Question: Ive set up a new site with WHM but havent got the DNS set up yet. I want to be able to access the site via a browser so I can set up a CMS. Usually, I can just do this by entering the IP address into the browser, but this time I just get a page saying that Apache is working on the server.
Does anyone know a way round this?
Thanks!

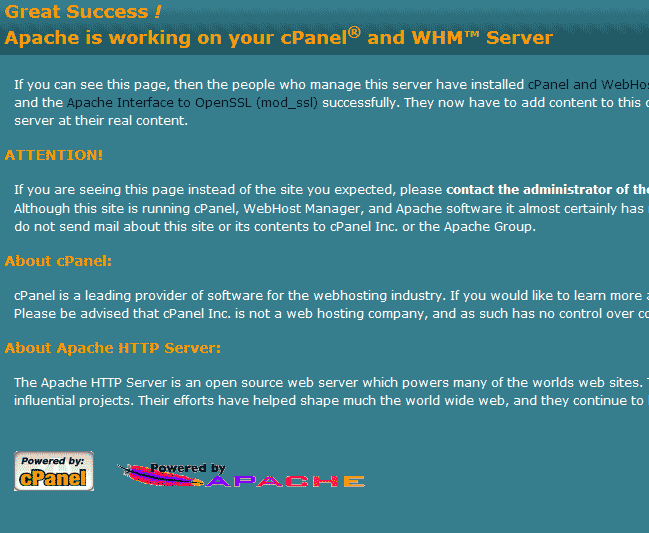
Answer: The problem is that the request your browser is sending doesn't include the correct 'Host:' in the HTTP header, so the web server replies with the a default catch-all page.
You can either
- setup a private (local) authoritative DNS server with a zone, and set your system's DNS to point to this DNS server, or- temporarily trick the DNS resolution in your local system by registering with it's corresponding IP address in '/etc/hosts' file (in unix-like systems). There's an equivalent file in MS Windows systems, look for a file named 'hosts' in 'C:\Windows\system32\drivers\etc'.
I'd try with the latter first, as it's just a matter of adding a single line to a text file:
'''
203.0.113.22 whatever.yoursite.com
'''
You may need to restart your browser.